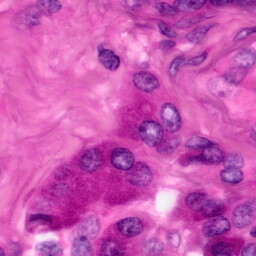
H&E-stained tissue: Pancreatic